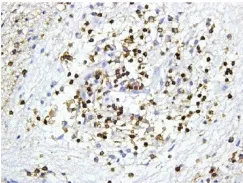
Histopathology and immunohistochemistry manifestations of hypothalamitis in patient No. And CD3.
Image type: pathology (immunostaining)